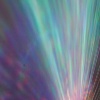
Label: sunburn